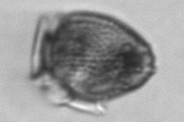
Label: Dinophysis_norvegica